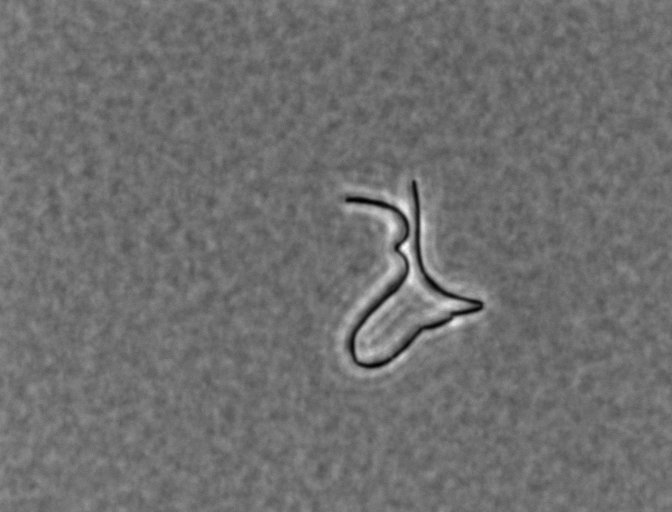
Bacillus subtilis